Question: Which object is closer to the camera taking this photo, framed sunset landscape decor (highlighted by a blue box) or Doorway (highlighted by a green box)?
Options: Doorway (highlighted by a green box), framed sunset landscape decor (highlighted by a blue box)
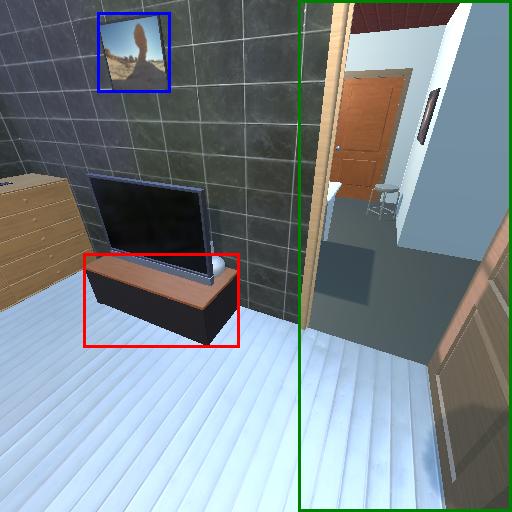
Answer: Doorway (highlighted by a green box)